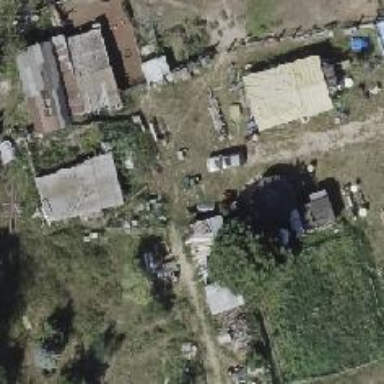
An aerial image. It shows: Farmyard area.